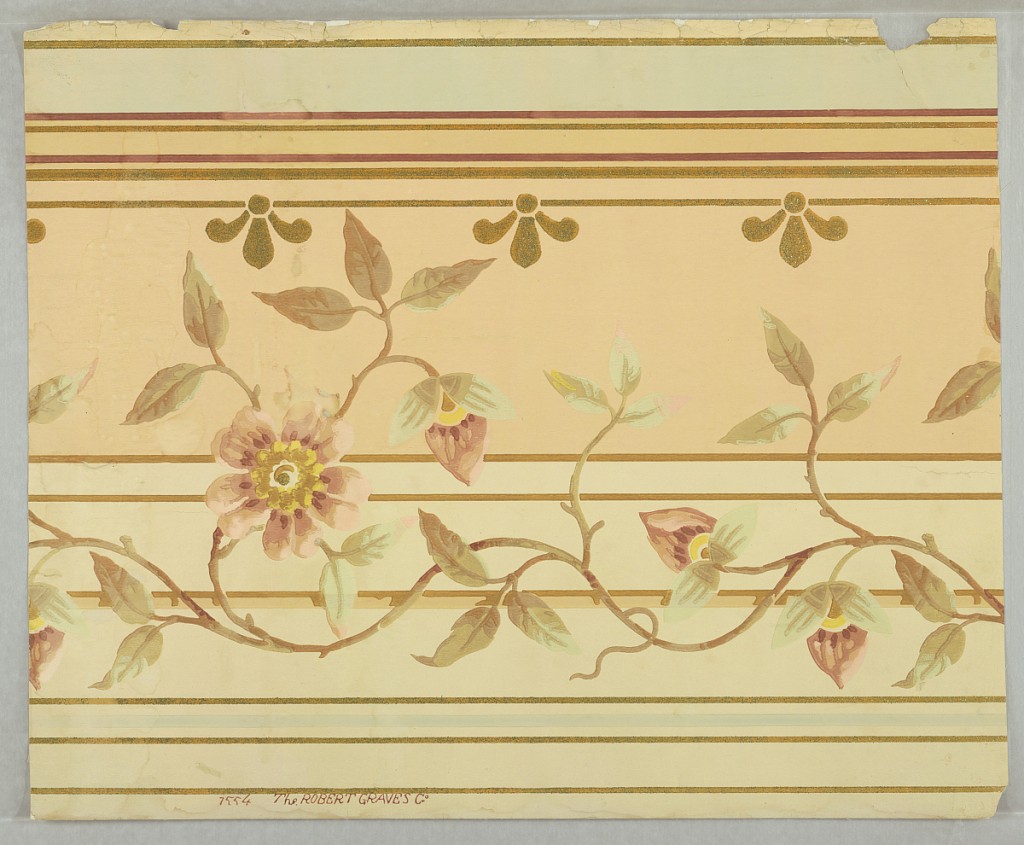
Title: Border
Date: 1890–1900
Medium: Machine-printed, mica
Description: Vine, leaf and flower design in old rose and olive, broad peach and cream stripes, narrower turquoise and red stripes, mica finish.